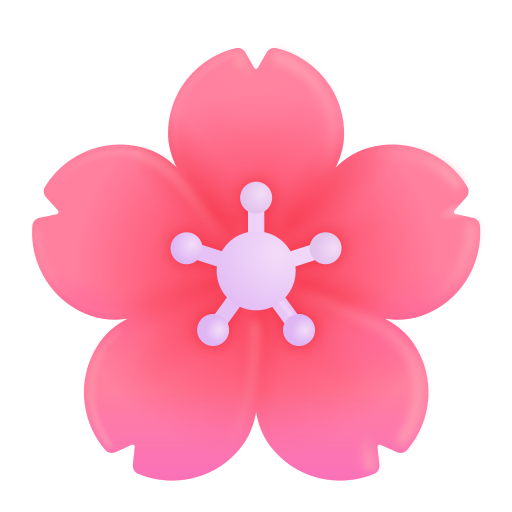
cherry blossom color